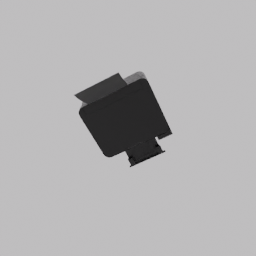
Label: electronics